Question: I'm reading a book on Languages & Automata and I'm not understanding Turing Machines. I've taught myself about DFA's NFA's and Pushdown Automata without any problems. Can someone please explain what this is doing?
B = {w#w|w {0, 1}*}
The following figure contains several snapshots of Ml 's tape while it is computing
in stages 2 and 3 when started on input 011000#011000.

Thanks alot!
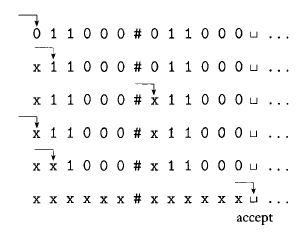
Answer: Turing machine is a hypothetical machine with a tape where symbols are stored. It can have multiple heads that can read symbols from the tape or write symbols to the tape.
Now your grammar says B = {w#w|w {0, 1}*}, that is any string of the form "w#w", where w is any combination of 0's and 1's or none at all. So let's say w = 011000 for this particular example. The resulting string will be 011000#011000 and your turing machine will be verifying if it follows this grammar.
Your turing machine has one head in this case. It starts at the beginning of string. Reads the first character which is 0. Mark it "x": meaning I've read this. Then goes immediately after the # and checks if what it just read is matching. In this case it's 0 as well so it marks it as matching "x". It then goes back to previous position and does the same for next character. It keeps doing this until it reaches #. When it reads hash or #, it checks for the end of the string and if it is the end of string, it accepts this string saying yes this follows the given grammar.